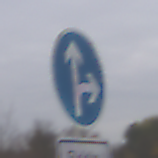
Verkehrszeichen: VorgeschriebeneFahrtrichtungGeradeausOderRechts
Zusatzzeichen unten: BesondereFahrzeugeUndTransportgueter11
Umgebung: Outdoor, Suburban
Tageszeit: Midday
Wetter: Overcast
Licht: Natural
Jahreszeit: NotSpecified
Kontrast: LowContrast